Aerial crown-view tile of a tropical tree (Barro Colorado Island, Panama), acquired 20241216:
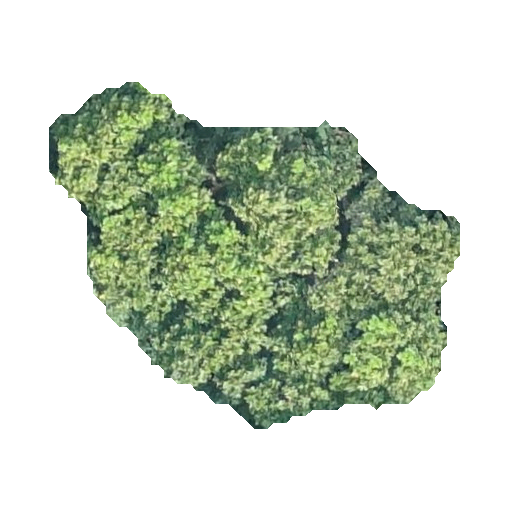
Species: Anacardium excelsum
GBIF accepted scientific name: Anacardium excelsum
Crown area: 135.048 m²